Chest X-ray:
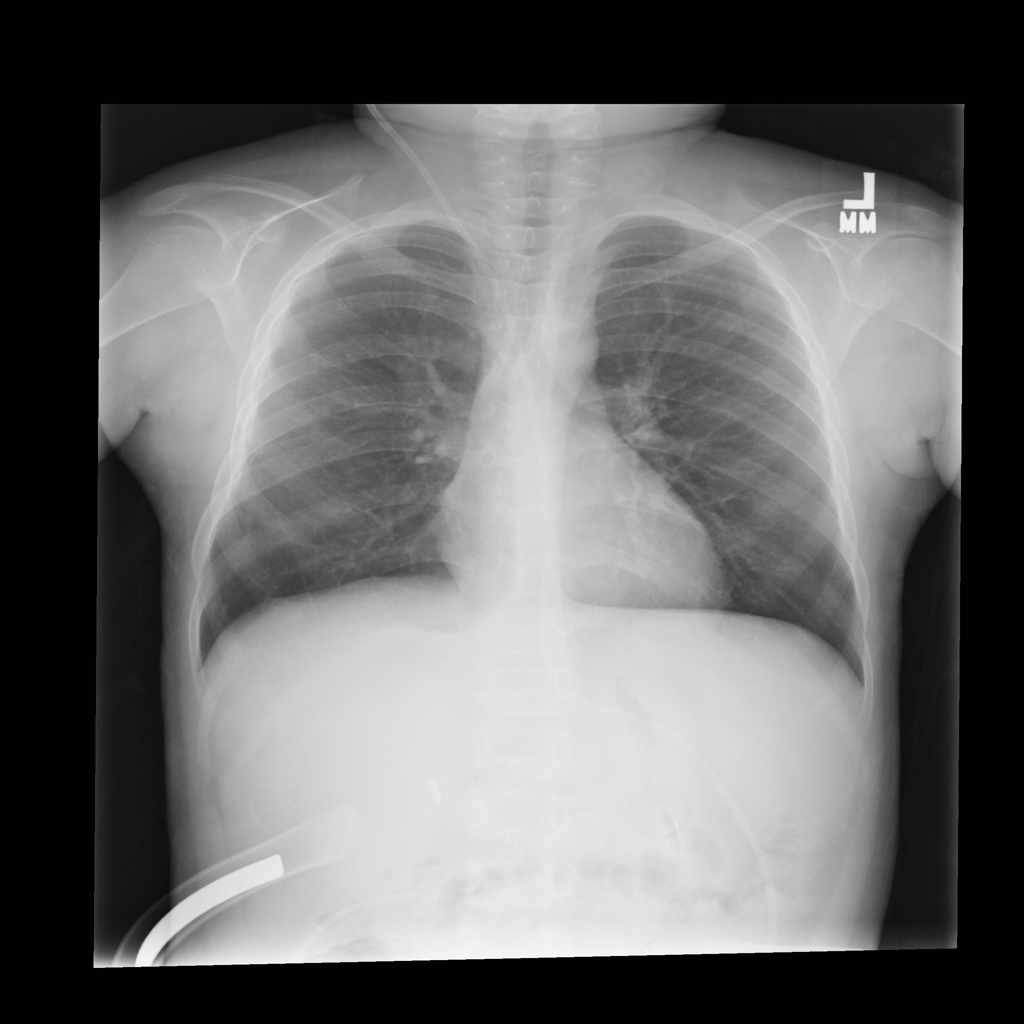
No abnormal finding: yes